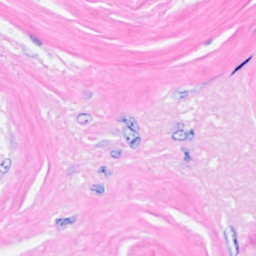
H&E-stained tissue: Breast